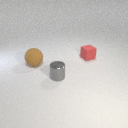
small red rubber cube to the right of small gray metal cylinder